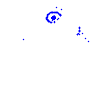
Particle: electron